Question: Here are the models in my many-to-many relationship:
'''
class Student < ActiveRecord::Base
has_many :classroom_memberships, :dependent => :destroy
has_many :classrooms, :through => :classroom_memberships
end
class ClassroomMembership < ActiveRecord::Base
belongs_to :classroom
belongs_to :student
end
class Classroom < ActiveRecord::Base
has_many :classroom_memberships
has_many :students, :through => :classroom_memberships
end
'''
When creating a new student, I want to give the user the ability to AND also on-the-fly.
(I've been able to get this to work with one-to-many relationships.)
Here's what I currently have in my Student form:
'''
<%= f.association :classrooms,
collection: Classroom.all(order: 'name'),
prompt: "Choose or type a new classroom name",
multiple: true,
input_html: { :class => "shown" } %>
'''
This allows me to do this nice multi-select box (using selectize.js):

When I submit the form, the params that come through are:
'''
=> {
"first_name" => "Tyene",
"last_name" => "Sand",
"birthday" => "January 1, 2013",
"gender" => "F",
"about_me" => "",
"family_id" => "1",
"classroom_ids" => [
[0] "",
[1] "1",
[2] "2"
]
}
'''
When 'Student.new(student_params)' is called, Rails magically knows to create 2 new records in the 'classroom_memberships' table and everything is good to go.
## Creating new classrooms on-the-fly
However, if I let the user add a brand new classroom to the list, Rails throws this error:
'Couldn't find all Classrooms with IDs (1, 2, 0) (found 2 results, but was looking for 3)'
Clearly it can't create the 'classroom_memberships' record without FIRST creating a new 'classroom' for the third item in the select list.
## My question:
'classroom_ids''classroom''classroom_id'
I tried putting code in the 'classroom_membershp.rb' model like this:
'''
def classroom_id=(val)
# if we've got an integer, they selected an existing record;
# otherwise, we're creating a brand new one
if val.numeric?
write_attribute(:classroom_id, val.to_i)
else
create_classroom(:name => val)
end
end
'''
But the code never gets here! It tries to find the 'classroom' via 'SELECT' before this point and blows up. This approach has worked for me in one-to-many relationships.
## What I ended up with thanks to the answer from @lx00st:
in '/app/models/student.rb':
'''
def self.init(params)
params[:classroom_ids].each_with_index do |c, i|
# a non-blank, non-numeric classroom ID indicates a new record
if !c.blank? && !c.numeric?
params[:classroom_ids][i] = Classroom.create(:name => c).id
end
end
new(params)
end
'''
I'm now calling 'Student.init(student_params)' from the 'create' and 'update' actions.
The only drawback to this approach is that it will create the classroom even if the student creation fails. For my application, that doesn't matter.
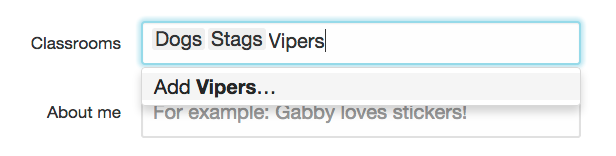
Answer: I would use some special self.init(params) method in 'Student' class
'''
def self.init(params)
if i = params[:classroom_ids].find_index(&:empty?)
params[:classroom_ids][i] = create_classroom
end
new(params)
end
'''